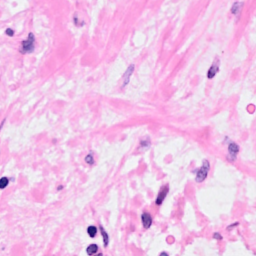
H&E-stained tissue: Breast